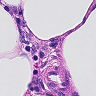
Metastatic tissue present: no